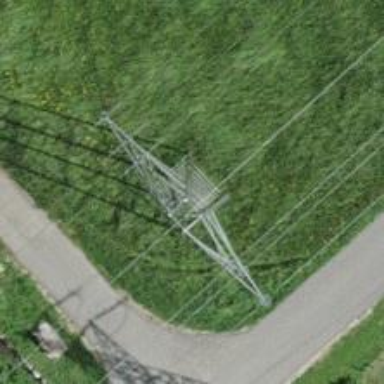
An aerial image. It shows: Lattice structure tower used for power distribution.